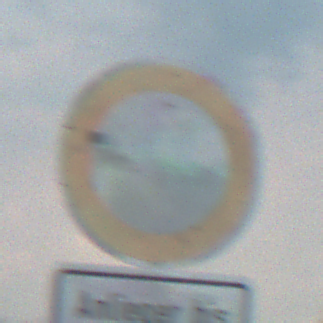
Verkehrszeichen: VerbotFahrzeugeAllerArt
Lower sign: SonstigeFahrzeugePersonengruppenFrei3
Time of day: MorningAfternoon
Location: Outdoor (Nature)
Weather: PartlyCloudy
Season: NotSpecified
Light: Natural